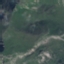
Label: HerbaceousVegetation